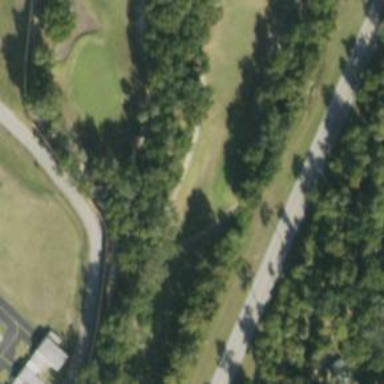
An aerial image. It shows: Path for both roads and golfers.